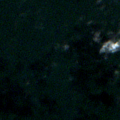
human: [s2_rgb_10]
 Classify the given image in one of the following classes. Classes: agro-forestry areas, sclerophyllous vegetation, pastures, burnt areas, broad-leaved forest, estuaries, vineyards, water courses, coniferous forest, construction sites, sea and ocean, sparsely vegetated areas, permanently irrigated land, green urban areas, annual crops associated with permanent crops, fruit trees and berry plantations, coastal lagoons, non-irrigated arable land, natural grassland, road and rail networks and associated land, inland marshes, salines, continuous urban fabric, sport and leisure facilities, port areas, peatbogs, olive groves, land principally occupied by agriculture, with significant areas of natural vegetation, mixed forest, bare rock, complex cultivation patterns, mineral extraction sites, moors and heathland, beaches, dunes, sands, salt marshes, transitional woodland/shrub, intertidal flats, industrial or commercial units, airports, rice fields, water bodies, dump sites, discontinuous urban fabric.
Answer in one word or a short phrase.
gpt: sea and ocean